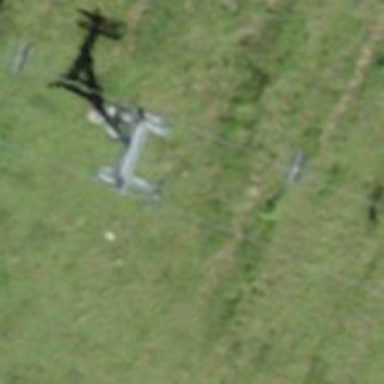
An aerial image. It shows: Pylon for aerialway.